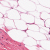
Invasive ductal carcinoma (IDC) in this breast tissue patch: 0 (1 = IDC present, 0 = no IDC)